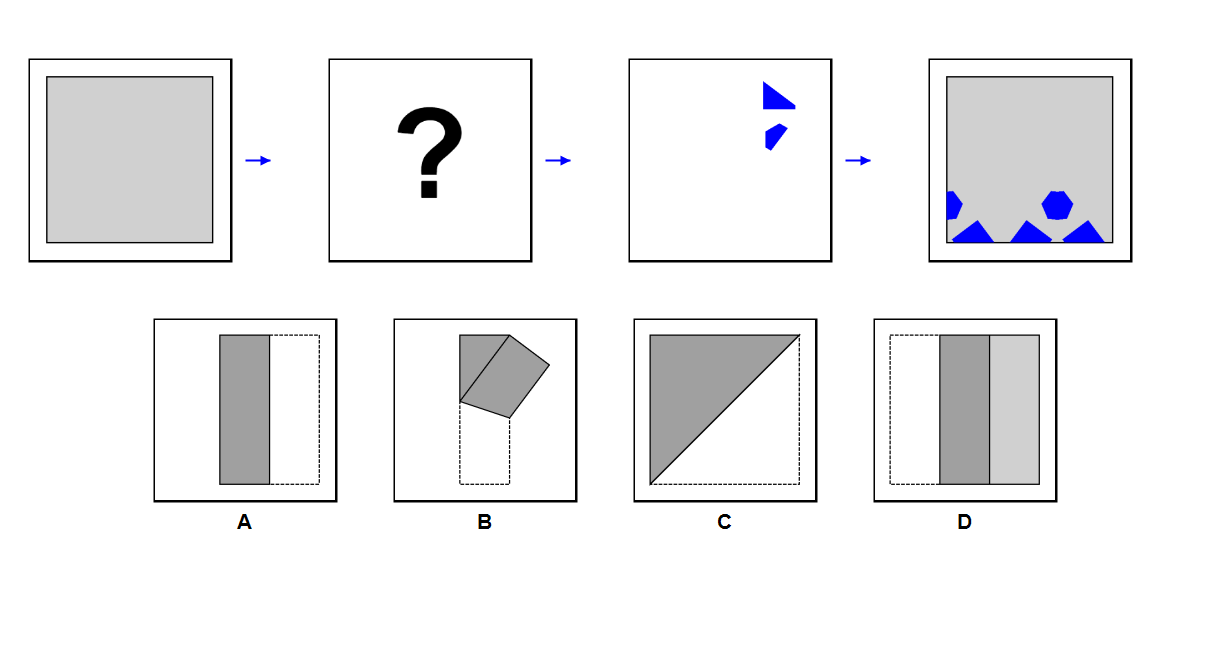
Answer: C